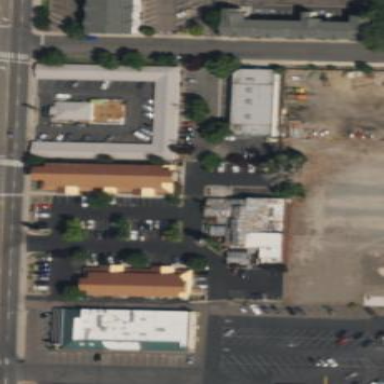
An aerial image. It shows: Retail area.